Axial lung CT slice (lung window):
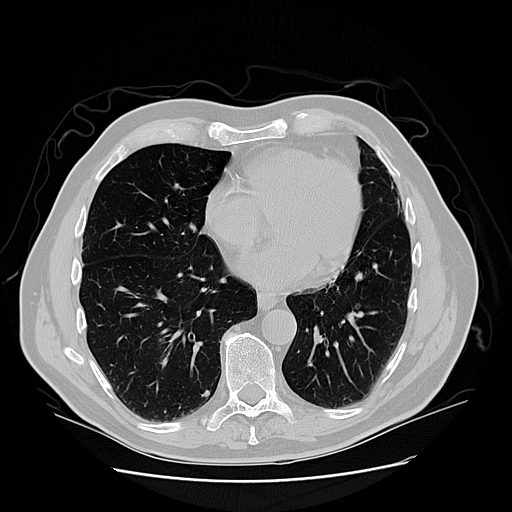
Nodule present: yes
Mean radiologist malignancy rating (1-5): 1.333